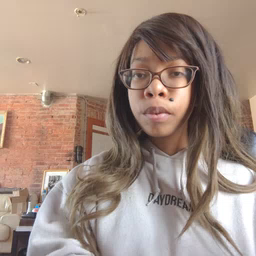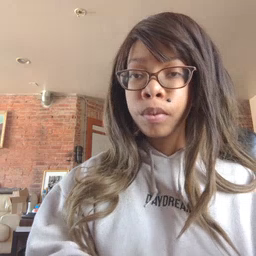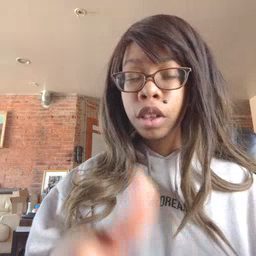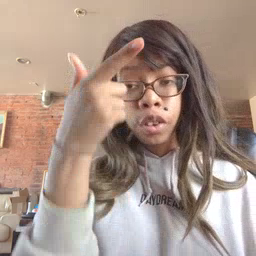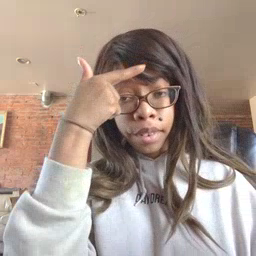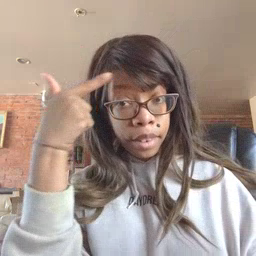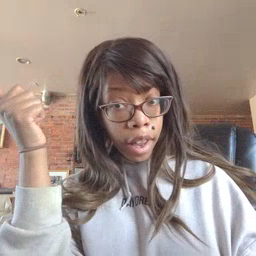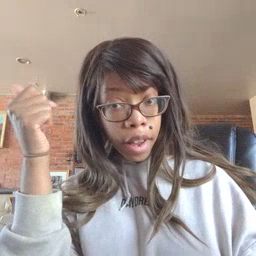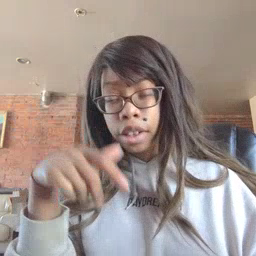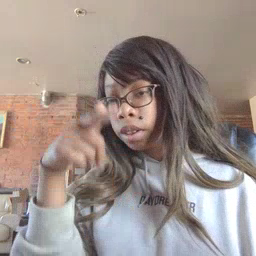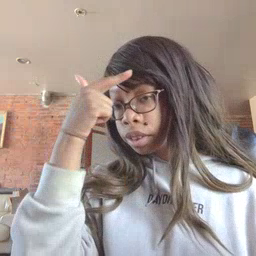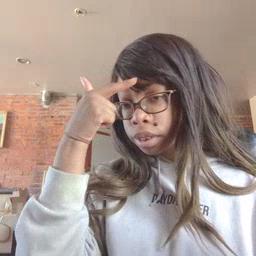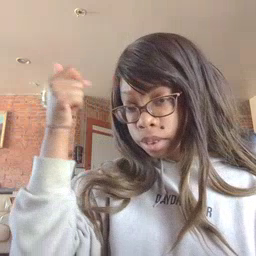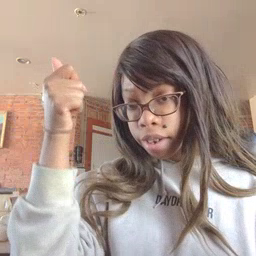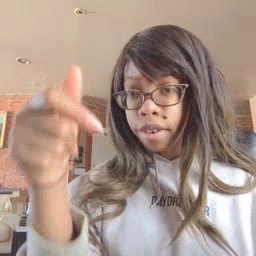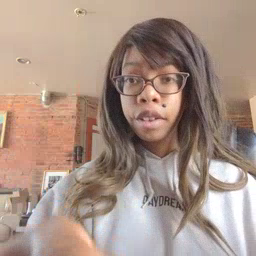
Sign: because